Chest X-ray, PA view. Patient: 50 years old, sex F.
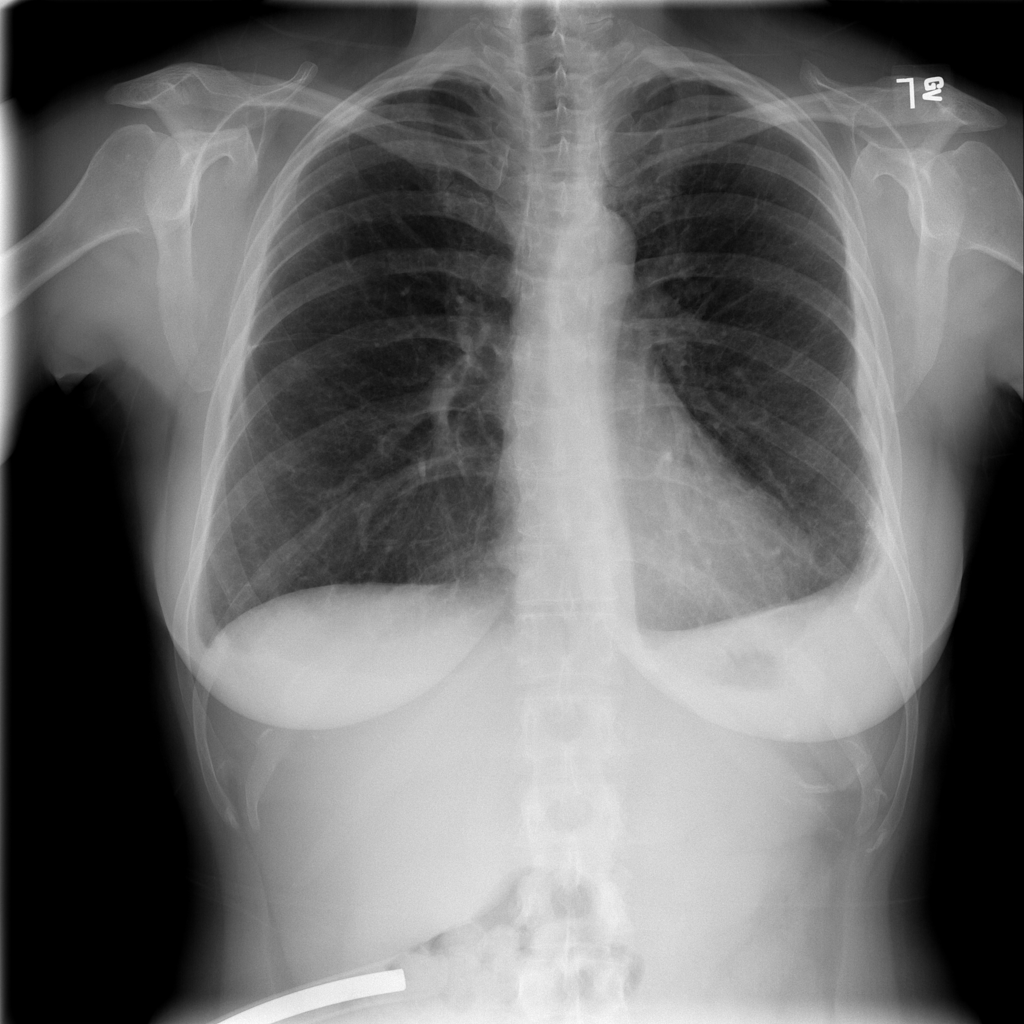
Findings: Pleural_Thickening